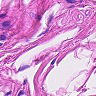
Metastatic tissue present: no